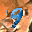
Label: 9